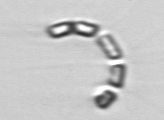
Label: Chaetoceros